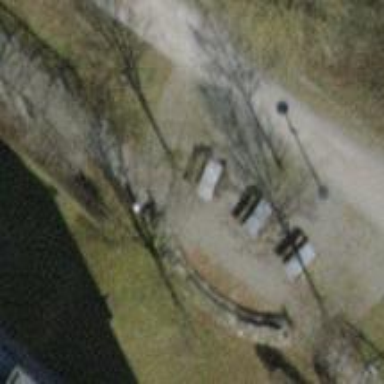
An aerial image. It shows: Picnic table located in leisure land area.